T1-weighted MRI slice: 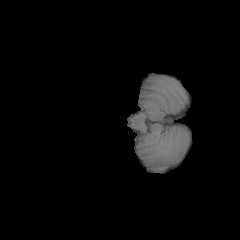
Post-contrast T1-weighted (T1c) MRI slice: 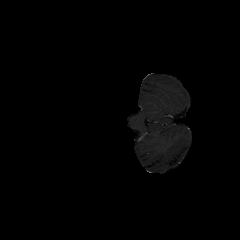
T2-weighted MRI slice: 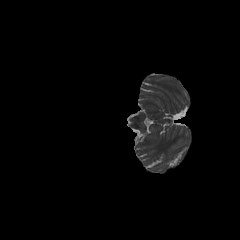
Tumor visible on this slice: no